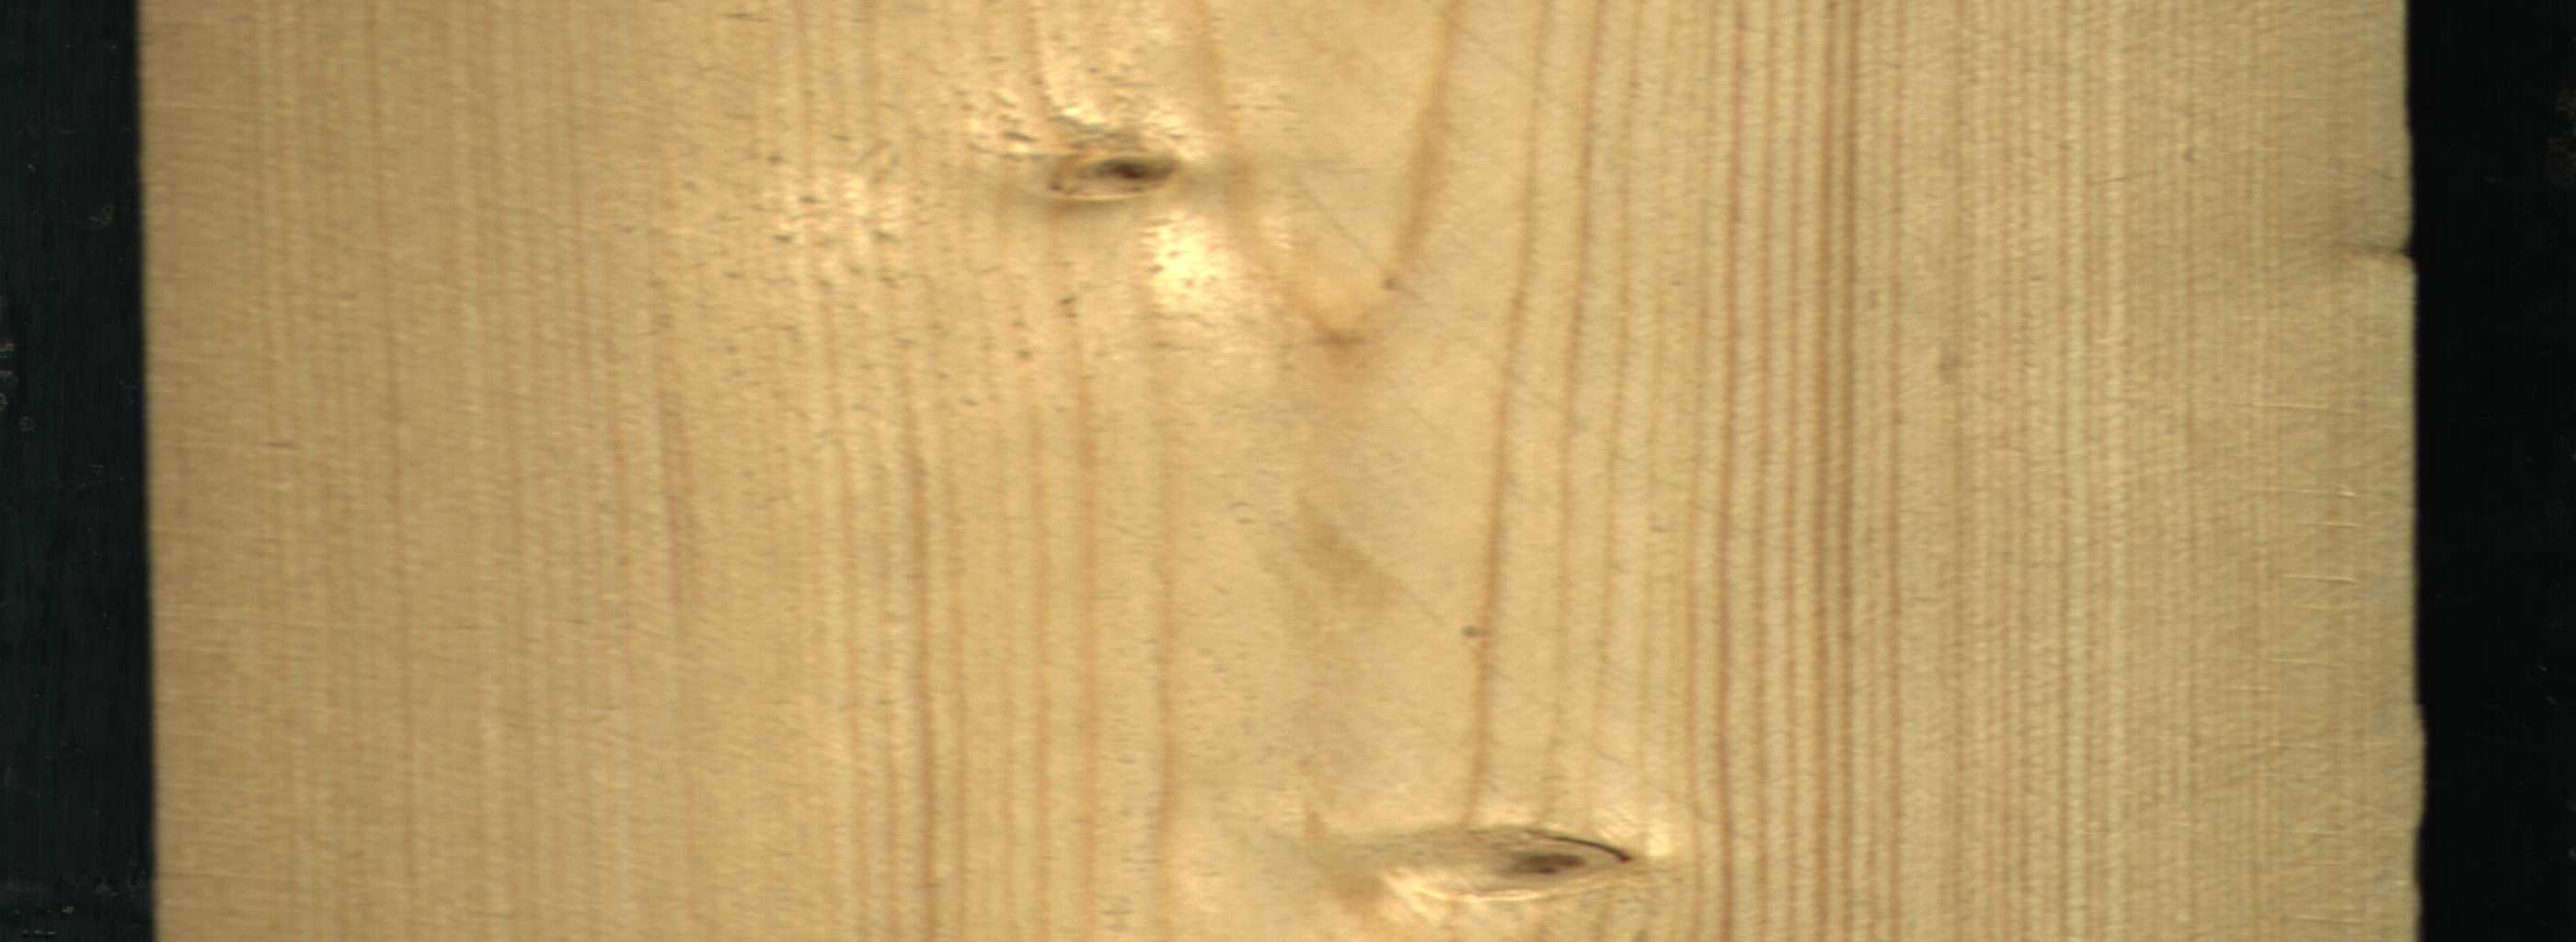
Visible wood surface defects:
Live_Knot
Live_Knot